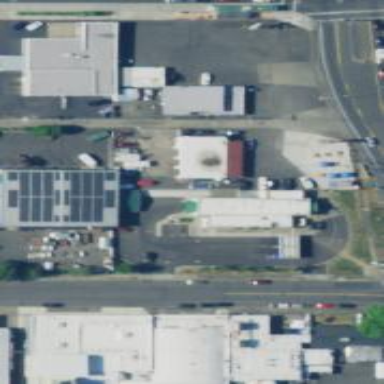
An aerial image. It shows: Parking space.